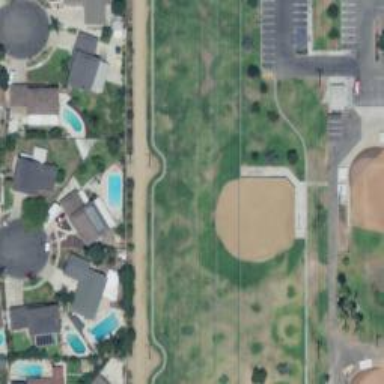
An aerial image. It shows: Baseball pitch for leisure and sports activities.